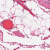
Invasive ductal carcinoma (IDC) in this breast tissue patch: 0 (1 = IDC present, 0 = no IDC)